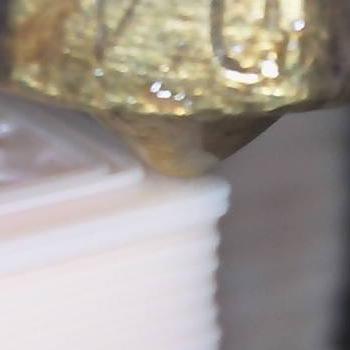
Flow rate: 62%